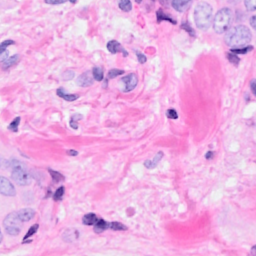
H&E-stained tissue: Breast